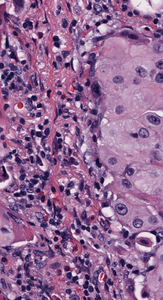
Tumor epithelial tissue: yes
Tumor-associated stroma tissue: yes
Normal tissue: no